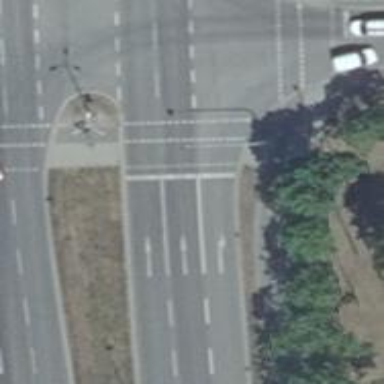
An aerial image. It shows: Road with traffic signals at the crossing.